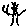
Label: tree